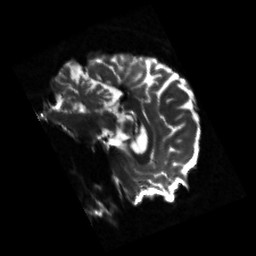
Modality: sbref
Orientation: sagittal
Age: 68
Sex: female
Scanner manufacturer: siemens
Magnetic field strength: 3 T
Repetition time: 3.23 s
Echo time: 0.0892 s